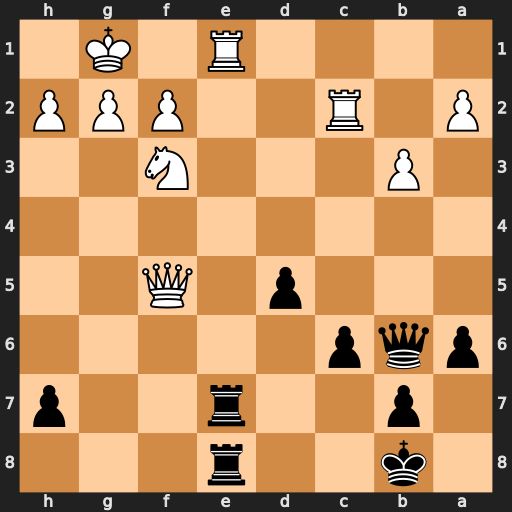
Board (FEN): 1k2r3/1p2r2p/pqp5/3p1Q2/8/1P3N2/P1R2PPP/4R1K1
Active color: b
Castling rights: -
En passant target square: -
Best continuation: Rxe1+ Nxe1 Rxe1#